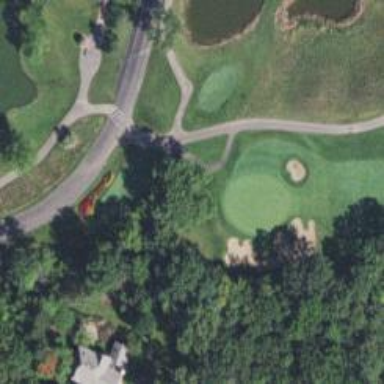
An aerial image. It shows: Golf cartpath that is also road path.